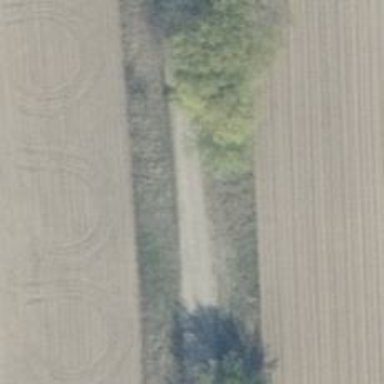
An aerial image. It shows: Sandy track road with grade3 tracktype.